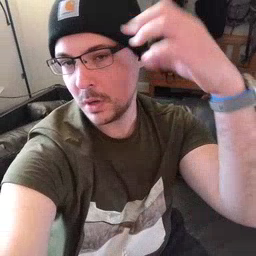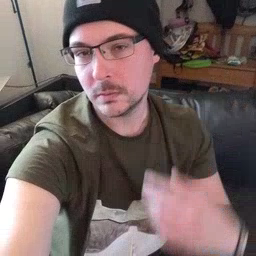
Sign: shower